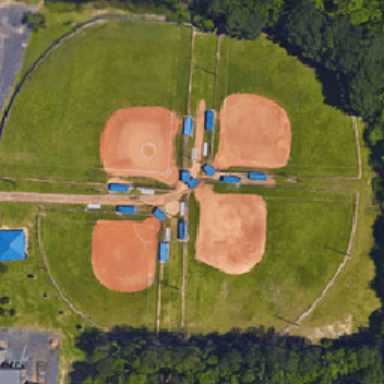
The four baseball fields are surrounded by many green trees .